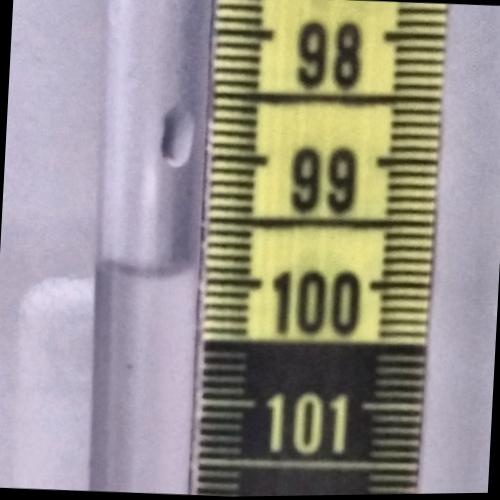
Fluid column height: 99.9 cm